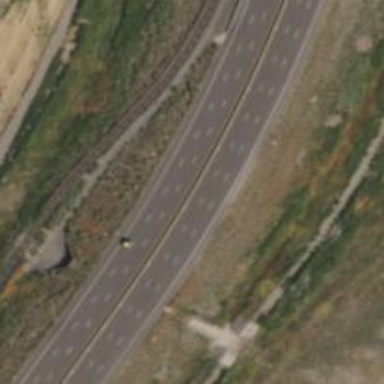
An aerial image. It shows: Asphalt trunk highway which is also expressway.